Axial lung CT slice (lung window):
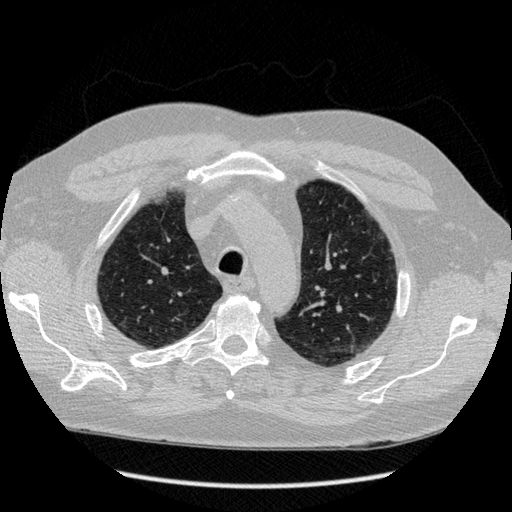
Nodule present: no